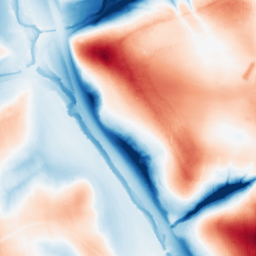
Category: edge_preserving
Decomposition family: guided
Decomposition parameters: radius: 32
eps: 0.1
Upsampling method: fft_zeropad
Upsampling parameters: scale: 2
Upsampling scale: 2